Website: crate-barrel
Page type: billing-address
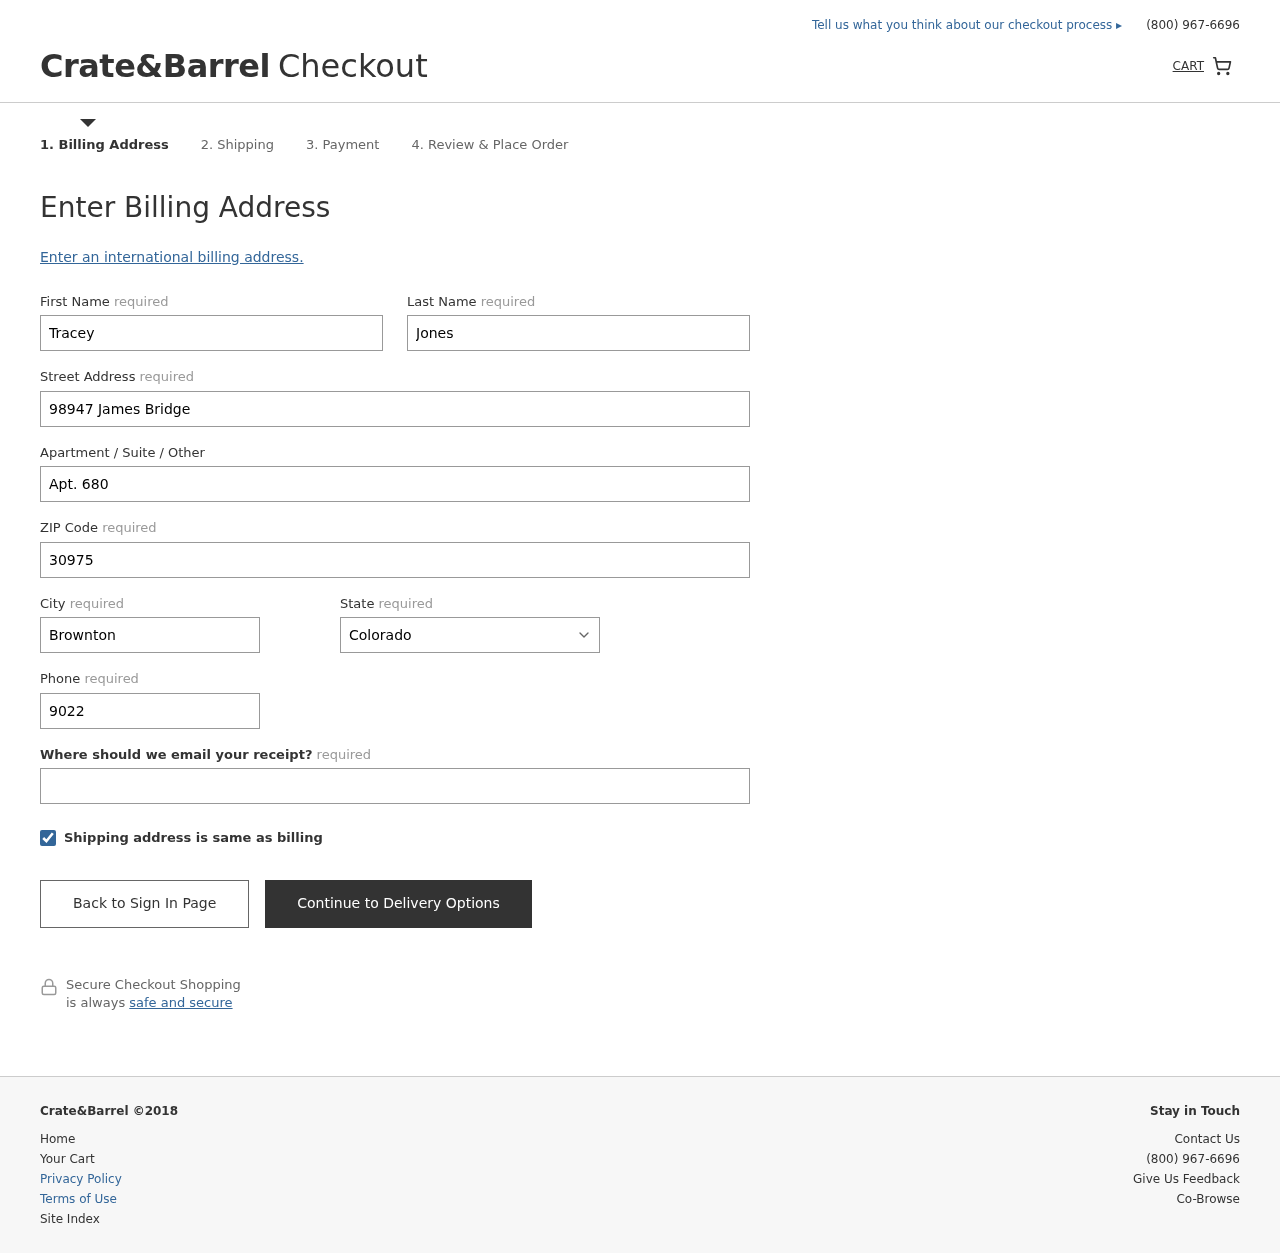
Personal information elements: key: PII_STATE
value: Colorado
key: PII_FIRSTNAME
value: Tracey
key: PII_LASTNAME
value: Jones
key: PII_STREET
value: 98947 James Bridge
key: PII_STREET2
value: Apt. 680
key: PII_POSTCODE
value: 30975
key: PII_CITY
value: Brownton
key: PII_PHONE
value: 9022200789
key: PII_EMAIL
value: tracey_jones@yahoo.com